Field crop: maize
Growth stage: 1
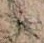
Species: salsola